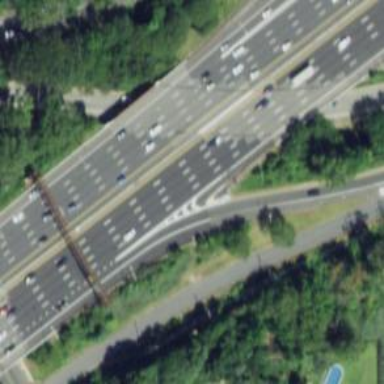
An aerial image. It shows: Bridge on urban freeway/expressway motorway.